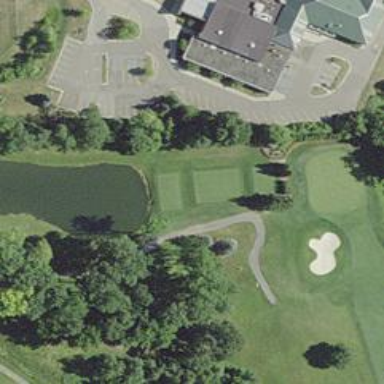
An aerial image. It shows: Path for golf carts.